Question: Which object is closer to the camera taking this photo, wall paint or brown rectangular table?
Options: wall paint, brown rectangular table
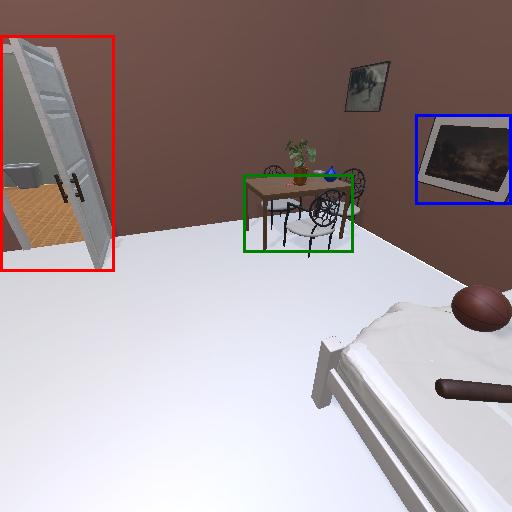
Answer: wall paint